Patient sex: M
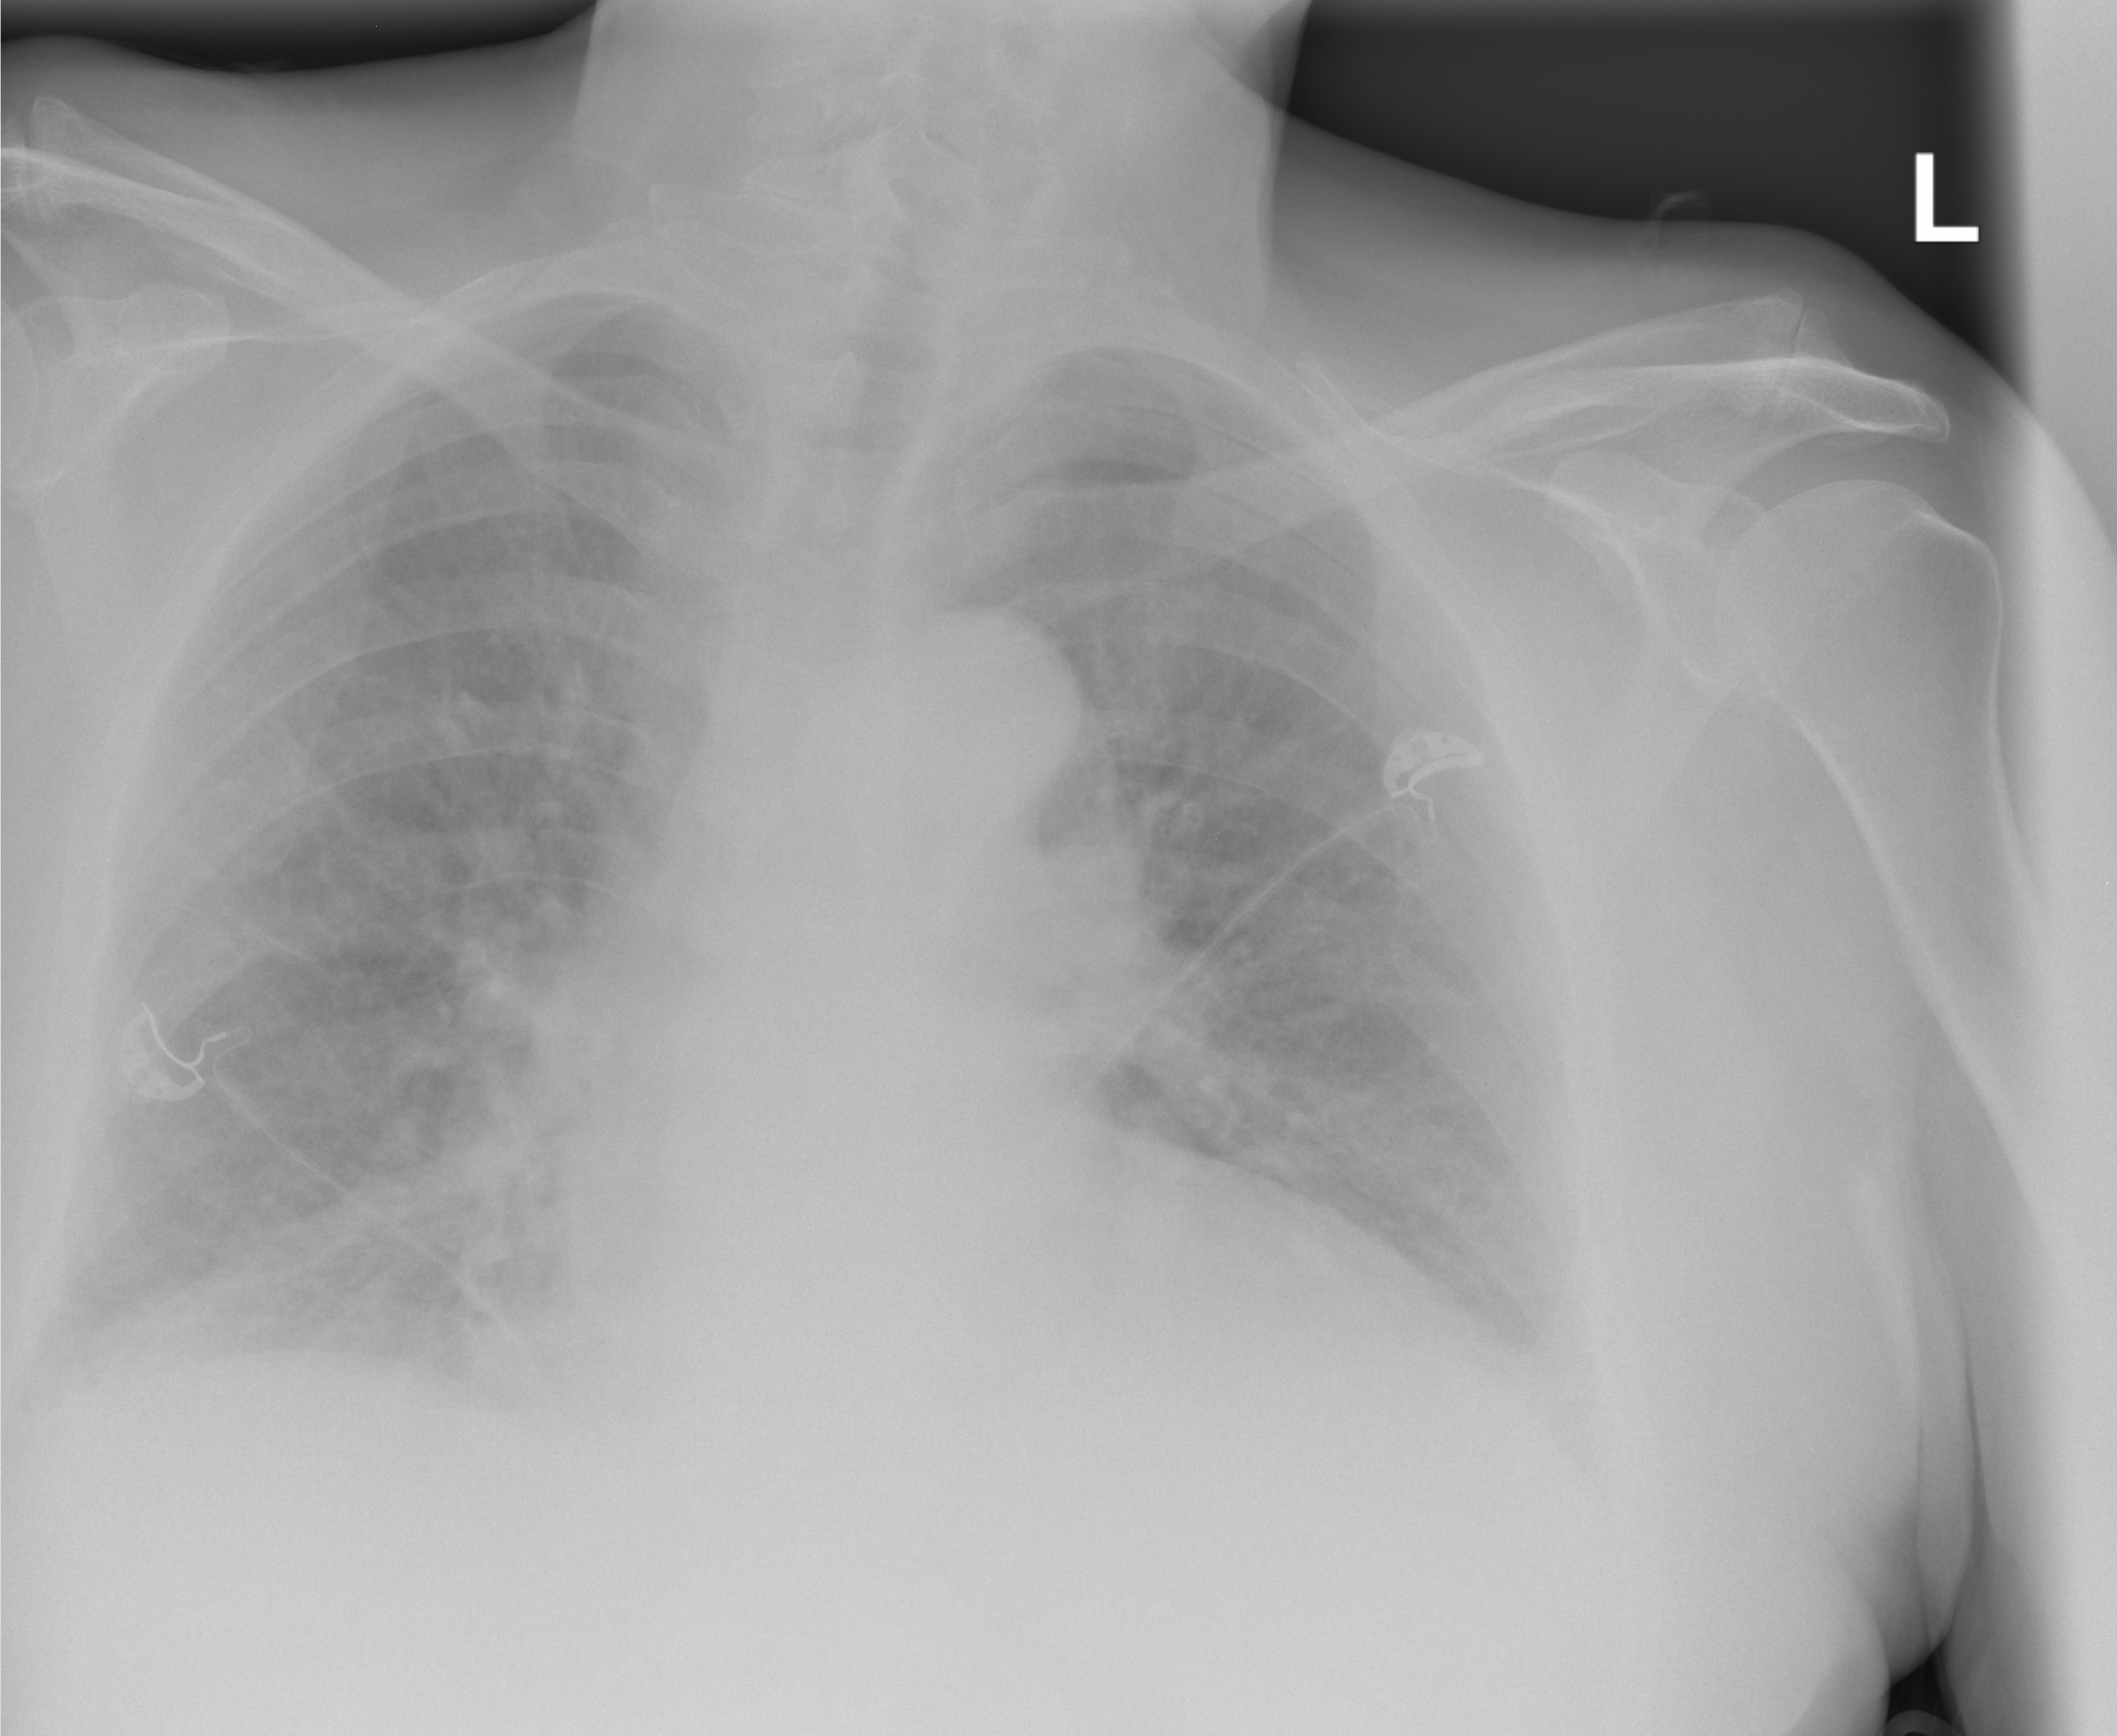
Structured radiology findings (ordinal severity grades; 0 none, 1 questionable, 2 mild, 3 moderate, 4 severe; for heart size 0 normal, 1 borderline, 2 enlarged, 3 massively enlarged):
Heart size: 2
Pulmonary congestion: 2
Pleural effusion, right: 1
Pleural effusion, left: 1
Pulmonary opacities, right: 2
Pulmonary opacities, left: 2
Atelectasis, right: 2
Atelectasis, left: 0